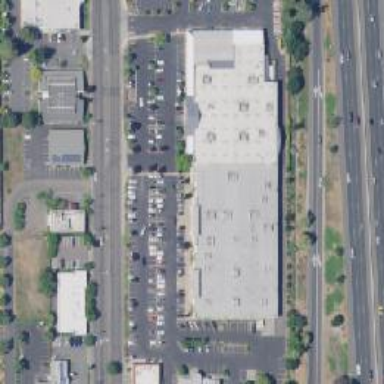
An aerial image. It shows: Retail area.